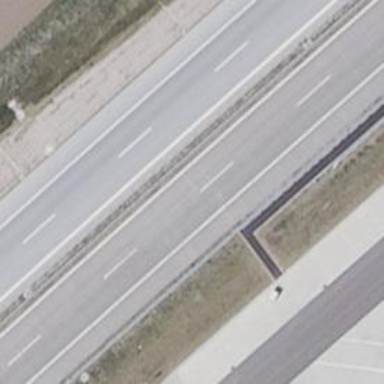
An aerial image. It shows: View of motorway.